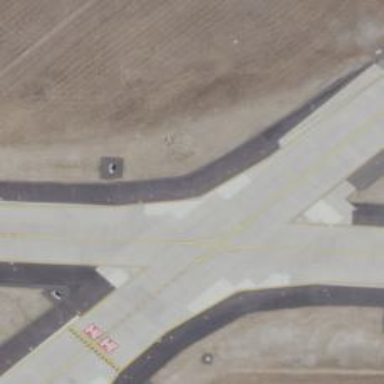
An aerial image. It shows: View of taxiway at the airport.